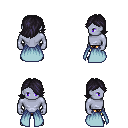
a pixel art fantasy rpg character, male body template, dark elf, purple skin, overskirt, gold greaves, raven swoop hairstyle, four views (front, back, left, right), 2x2 character sprite sheet, small pixel art, hard edges, no anti-aliasing